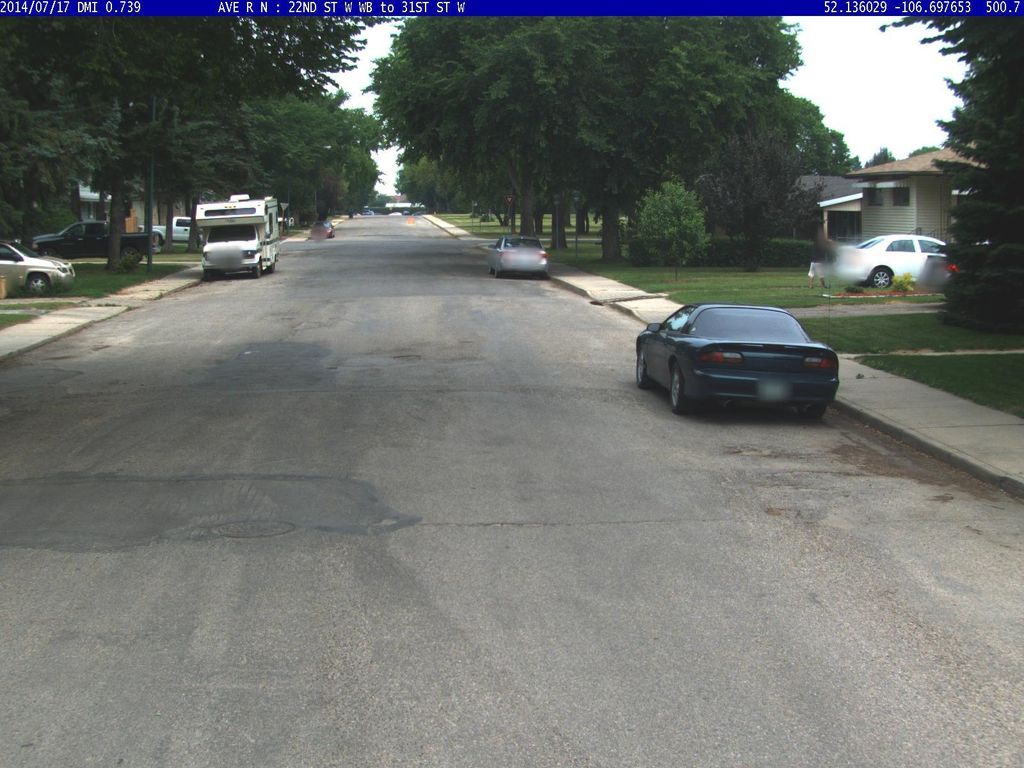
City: saskatoon